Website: slack
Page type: payment
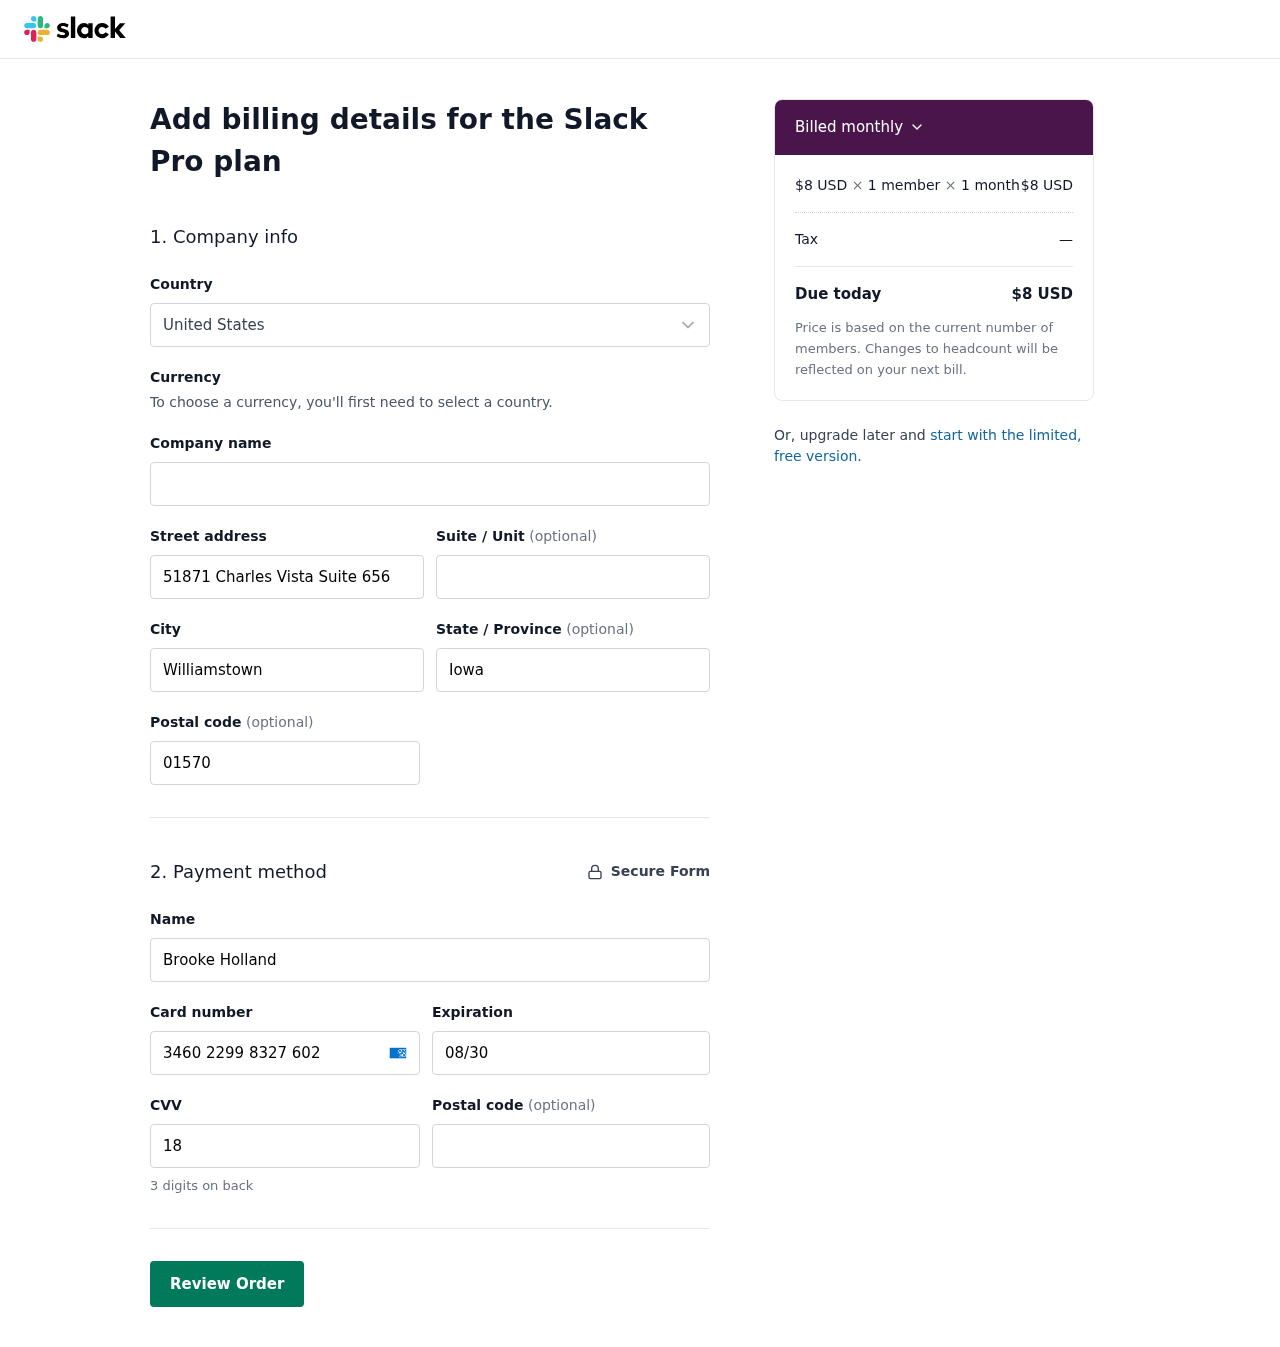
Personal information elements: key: PII_COUNTRY
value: United States
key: PII_STREET
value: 51871 Charles Vista Suite 656
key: PII_CITY
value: Williamstown
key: PII_STATE
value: Iowa
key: PII_POSTCODE
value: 01570
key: PII_FULLNAME
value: Brooke Holland
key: PII_CARD_NUMBER
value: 3460 2299 8327 602
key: PII_CARD_EXPIRY
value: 08/30
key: PII_CARD_CVV
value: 1866
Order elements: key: ORDER_PRICE_PER_MEMBER
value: $8 USD
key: ORDER_NUM_MEMBERS
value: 1 member
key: ORDER_NUM_MONTHS
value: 1 month
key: ORDER_SUBTOTAL
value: $8 USD
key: ORDER_TAX
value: —
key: ORDER_TOTAL
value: $8 USD